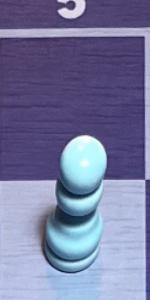
Label: Pawn_White